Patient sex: M
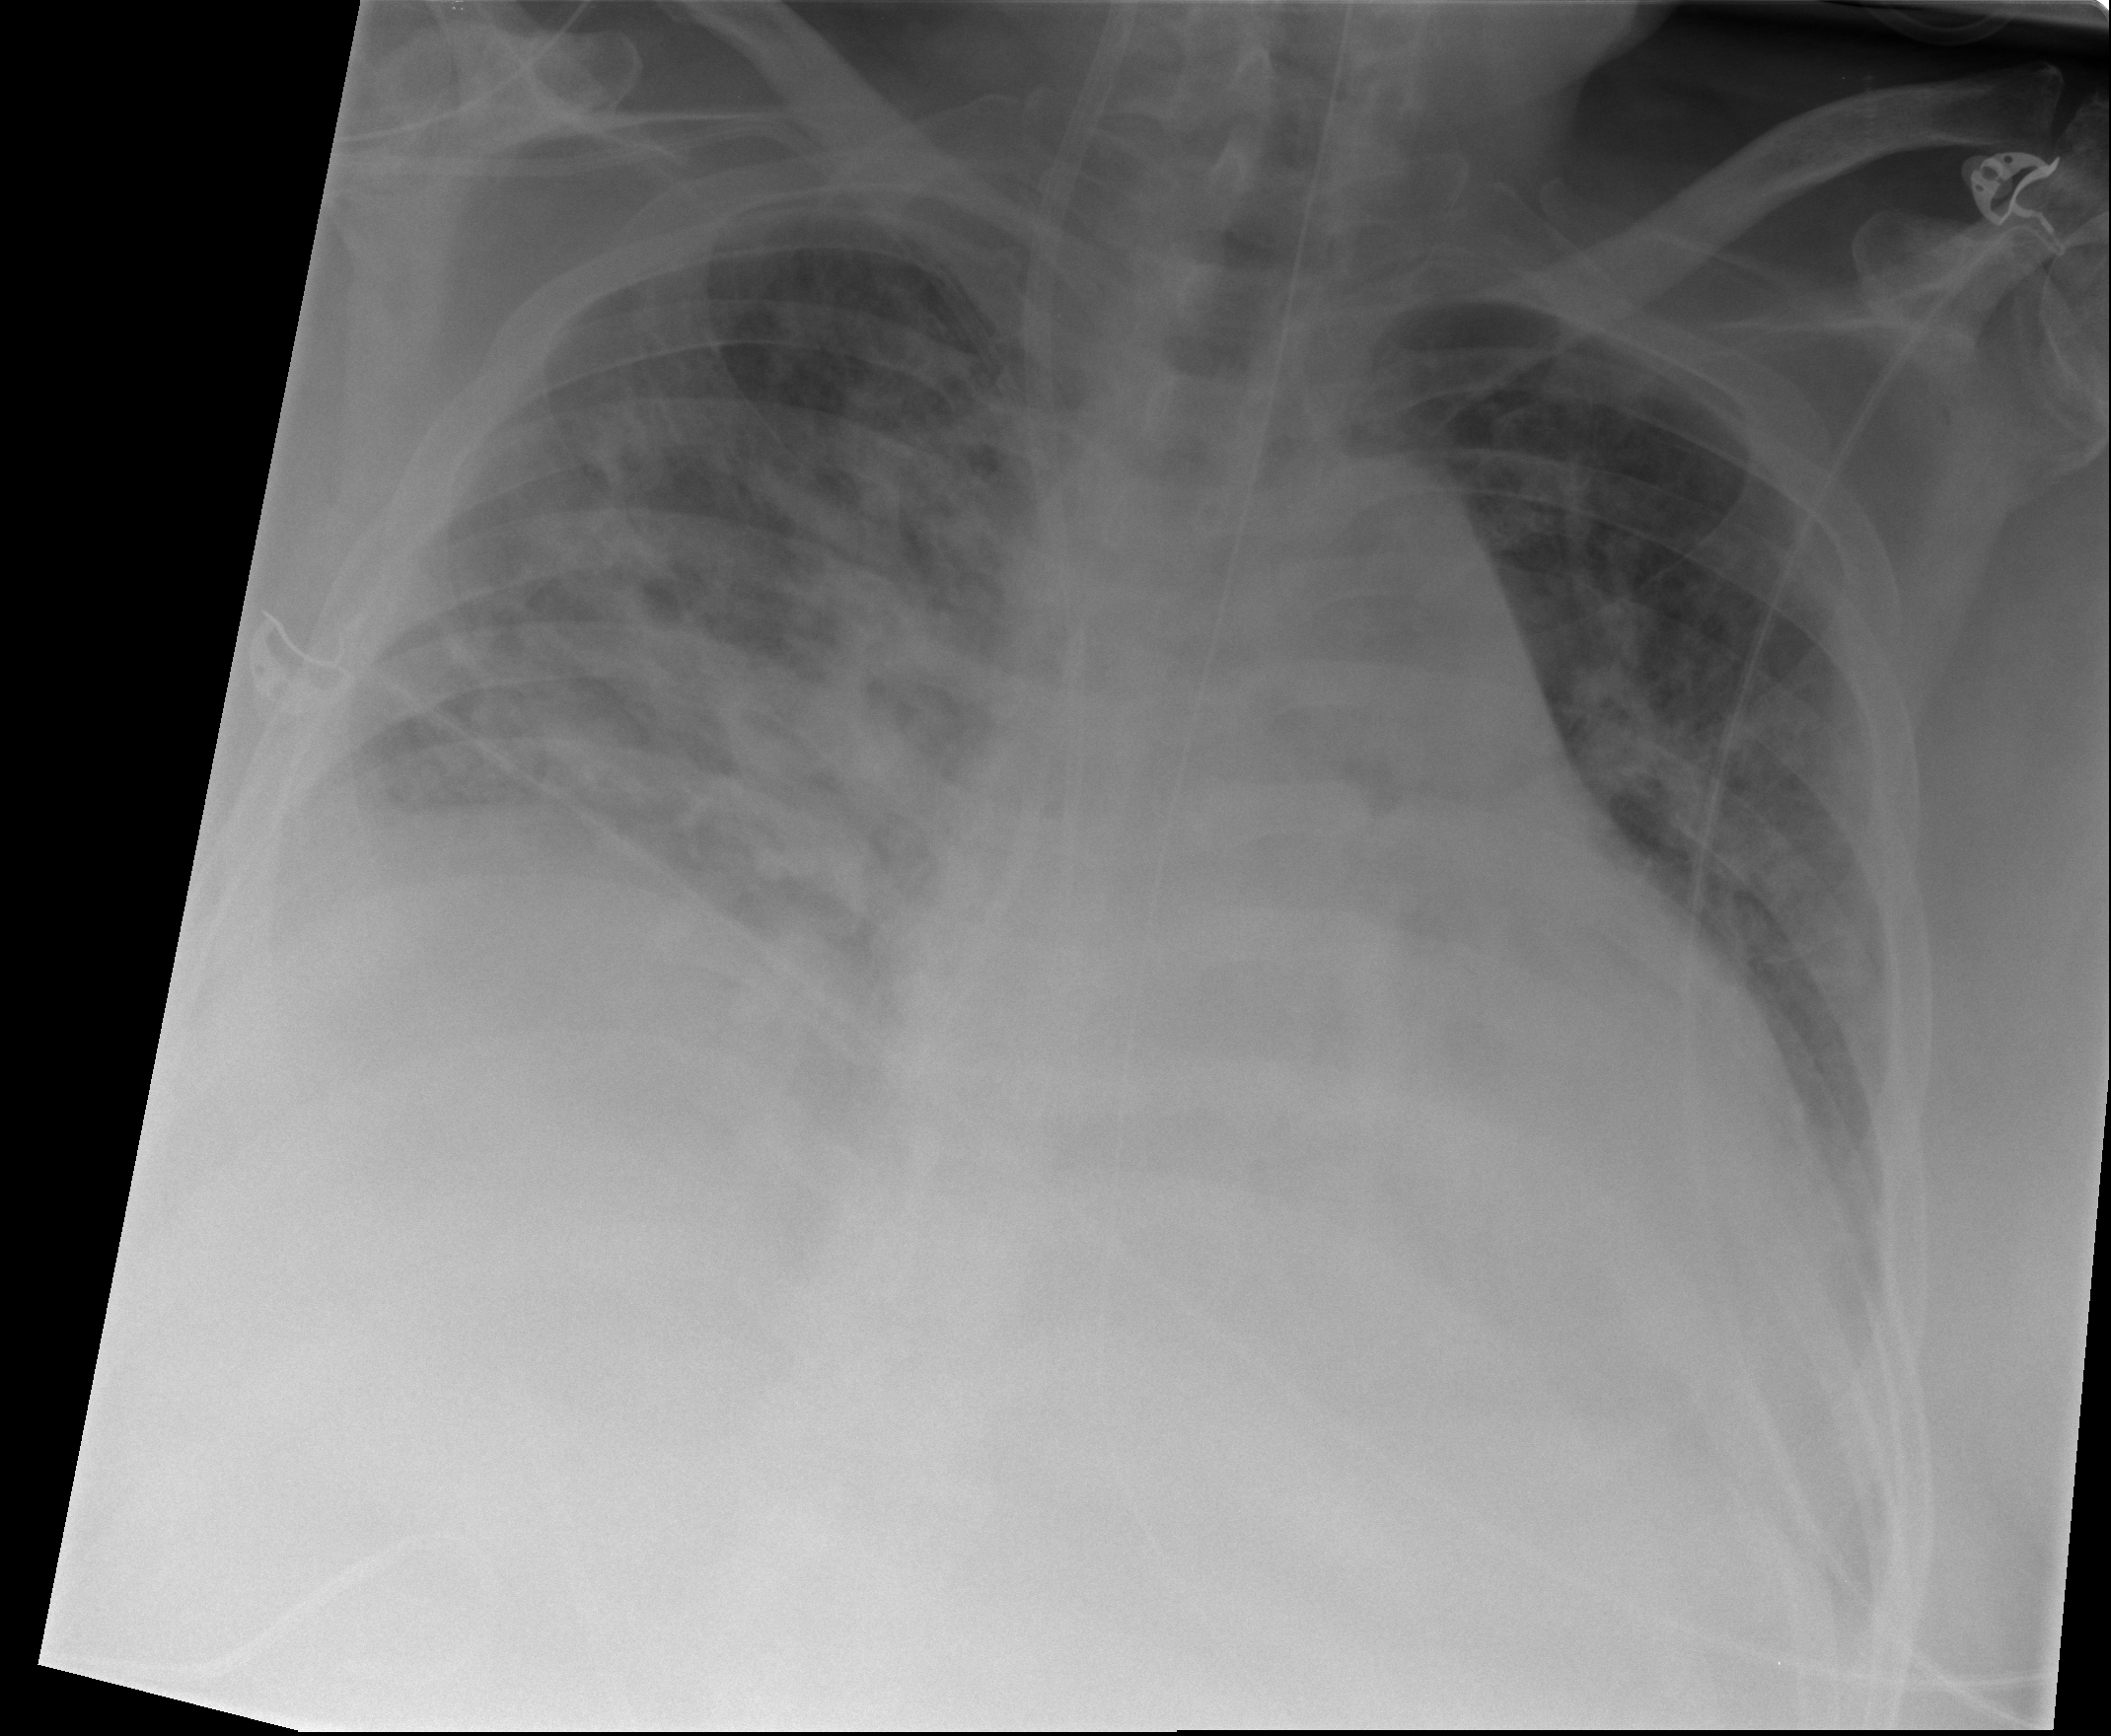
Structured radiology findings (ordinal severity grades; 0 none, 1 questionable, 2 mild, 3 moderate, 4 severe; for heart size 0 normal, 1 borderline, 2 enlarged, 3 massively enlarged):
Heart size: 2
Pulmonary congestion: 2
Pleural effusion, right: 2
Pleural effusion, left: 1
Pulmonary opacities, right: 3
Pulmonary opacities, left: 2
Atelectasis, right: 2
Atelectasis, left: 2